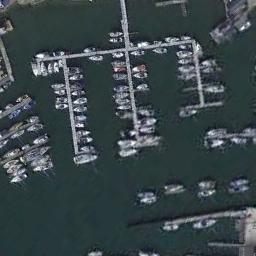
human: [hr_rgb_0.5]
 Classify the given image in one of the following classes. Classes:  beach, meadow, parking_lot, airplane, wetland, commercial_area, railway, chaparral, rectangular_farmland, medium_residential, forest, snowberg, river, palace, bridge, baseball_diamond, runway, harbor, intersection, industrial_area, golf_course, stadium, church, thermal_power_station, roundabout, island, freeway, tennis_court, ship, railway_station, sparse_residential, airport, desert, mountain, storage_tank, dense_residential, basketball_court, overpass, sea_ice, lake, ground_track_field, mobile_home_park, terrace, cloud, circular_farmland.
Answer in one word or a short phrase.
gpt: harbor